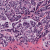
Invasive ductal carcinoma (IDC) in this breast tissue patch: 1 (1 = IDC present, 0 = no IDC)